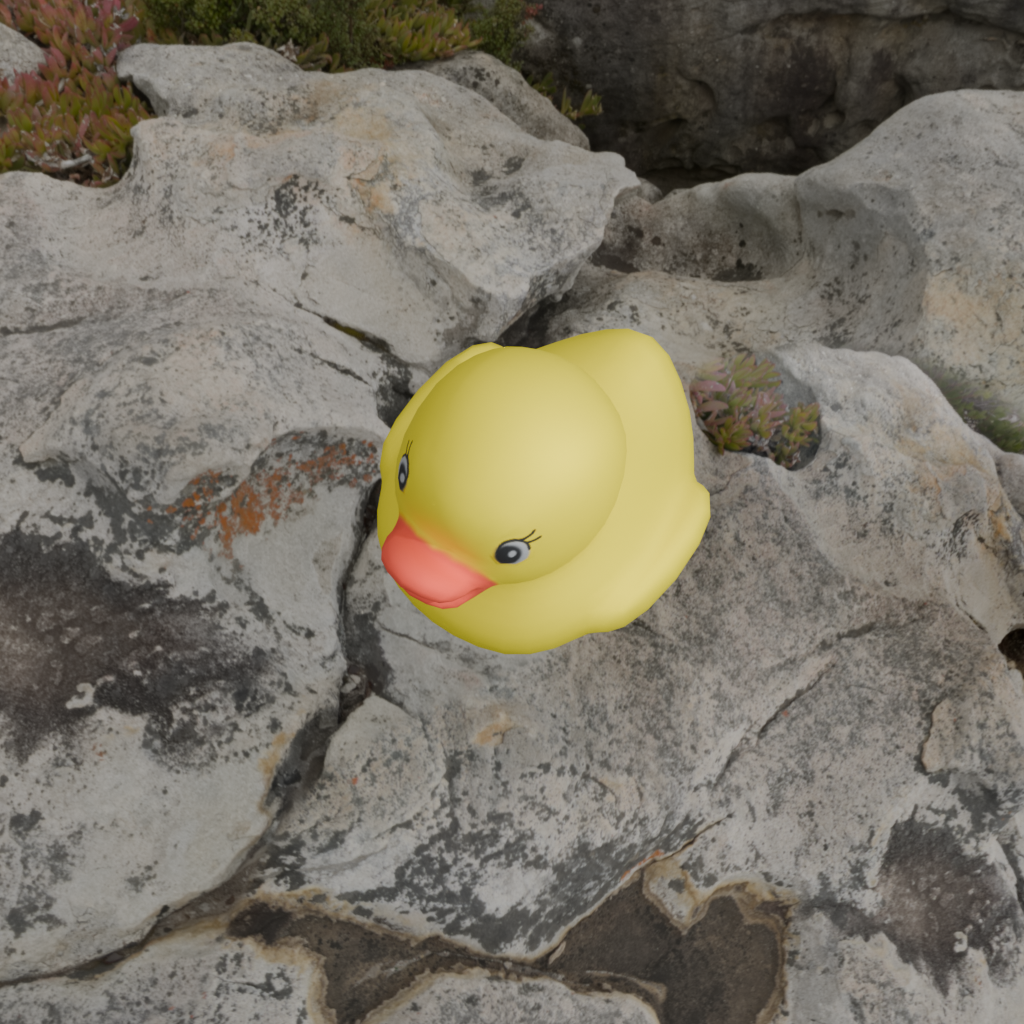
an image of a yellow rubber duck seen from <front_left_top> rocky landscape with a cloudy view of the sea.